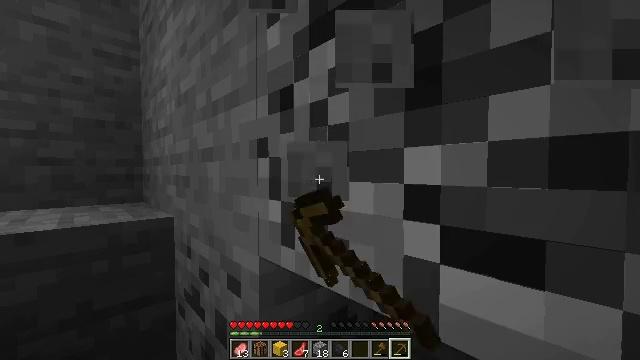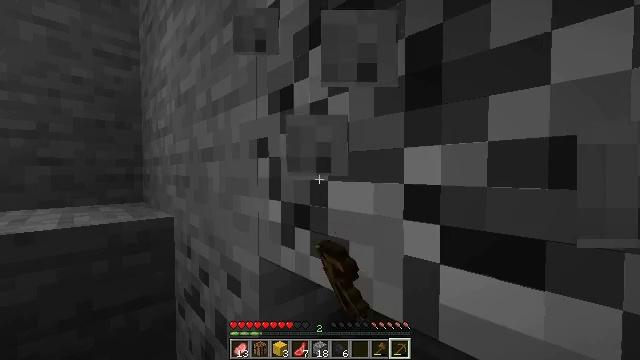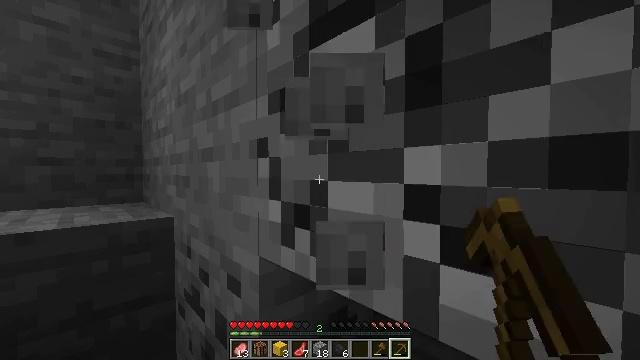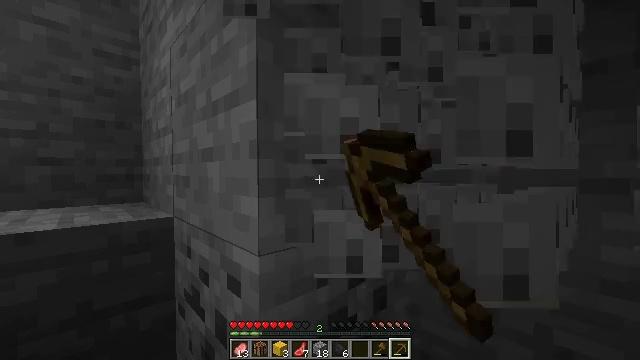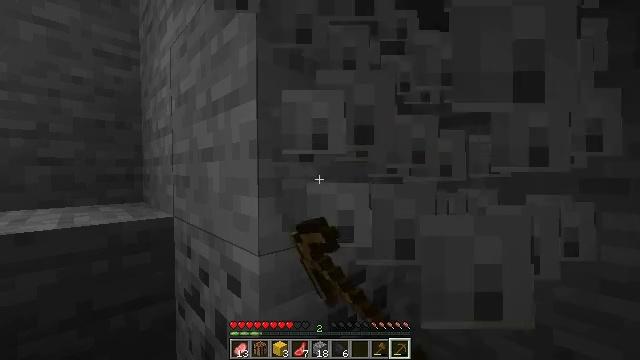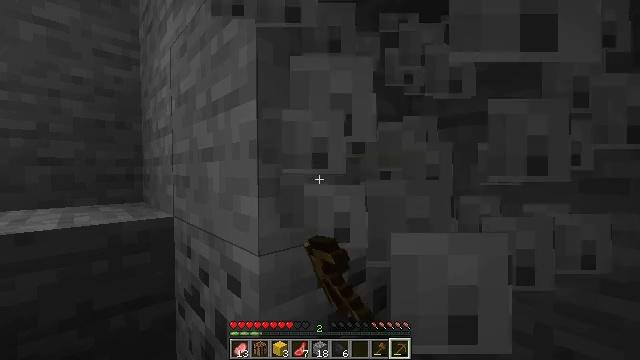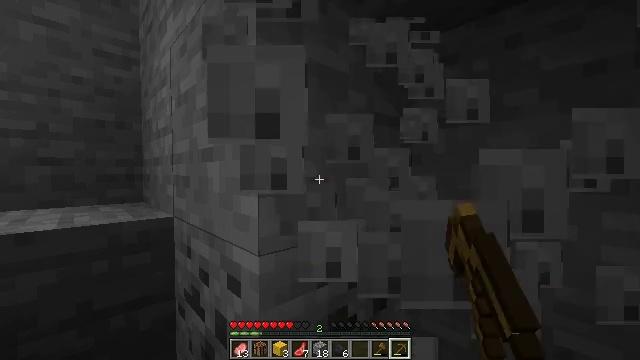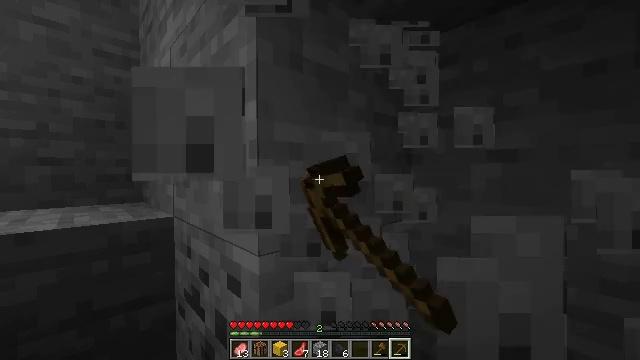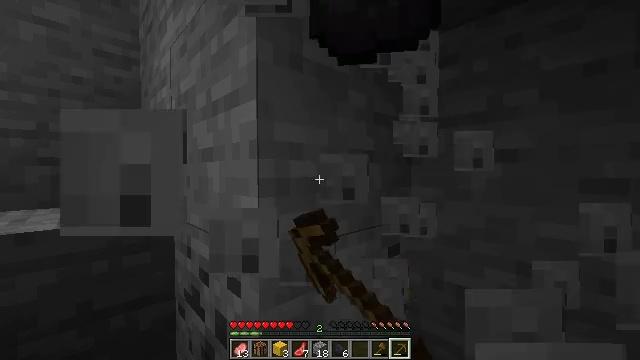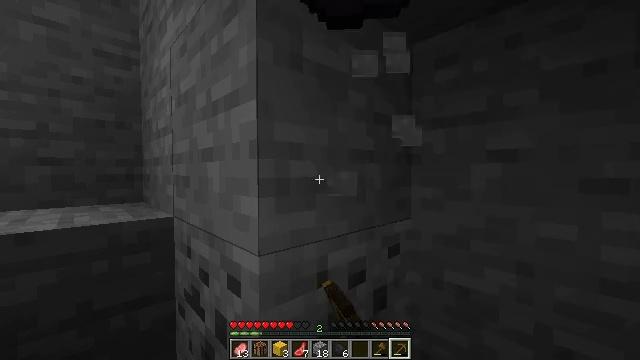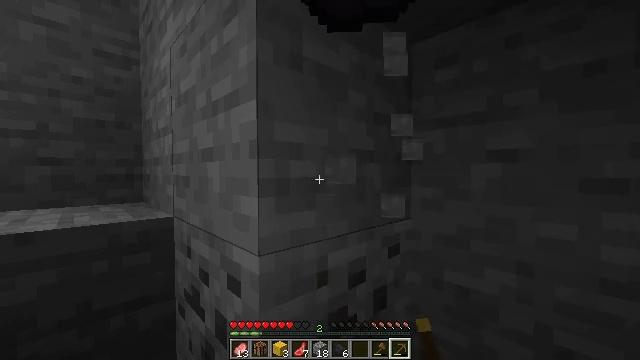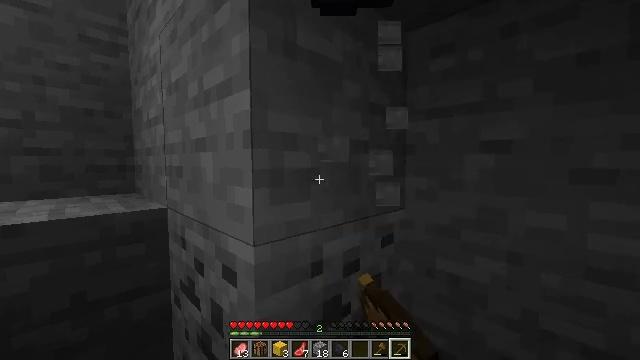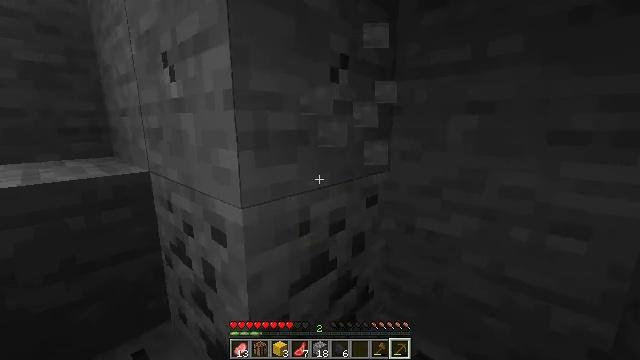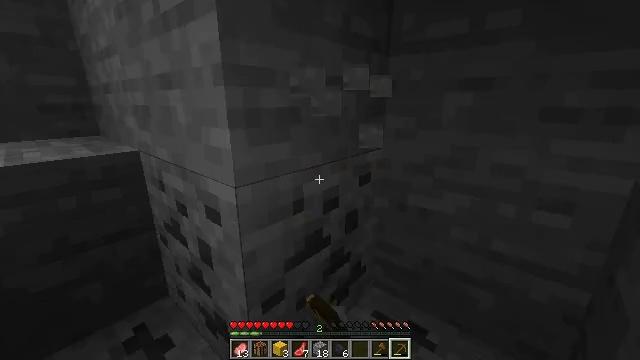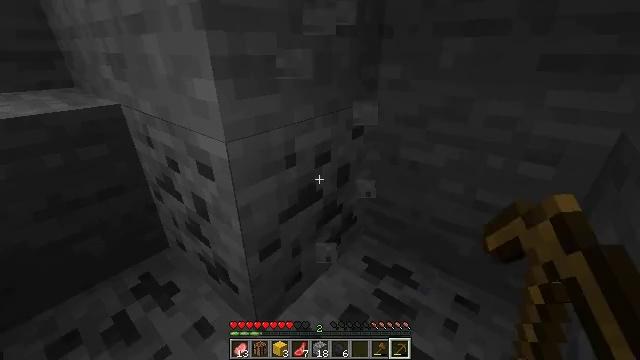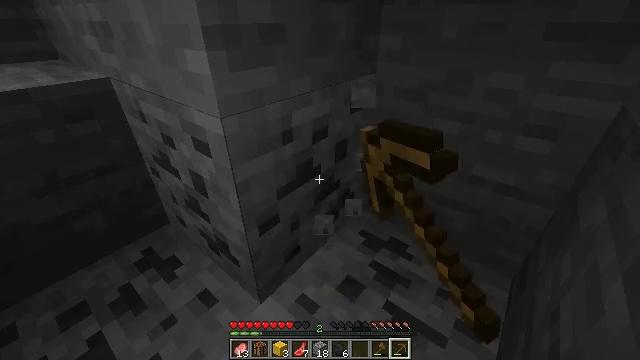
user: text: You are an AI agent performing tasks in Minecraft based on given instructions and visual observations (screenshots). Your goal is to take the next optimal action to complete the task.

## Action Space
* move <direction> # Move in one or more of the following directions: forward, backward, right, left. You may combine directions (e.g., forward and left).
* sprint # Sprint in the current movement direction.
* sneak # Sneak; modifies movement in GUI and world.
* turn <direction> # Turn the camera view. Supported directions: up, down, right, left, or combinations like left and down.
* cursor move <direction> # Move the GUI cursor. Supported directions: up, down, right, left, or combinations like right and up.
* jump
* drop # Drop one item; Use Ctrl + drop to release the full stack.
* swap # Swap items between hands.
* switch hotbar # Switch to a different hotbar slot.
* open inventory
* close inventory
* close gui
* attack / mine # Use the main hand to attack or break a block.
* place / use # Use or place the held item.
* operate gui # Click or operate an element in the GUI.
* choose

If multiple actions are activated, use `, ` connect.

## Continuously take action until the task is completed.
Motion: motion action
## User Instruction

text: Collect coal by mining the ore.
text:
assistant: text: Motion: sneak, attack / mine
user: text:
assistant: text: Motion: sneak, attack / mine
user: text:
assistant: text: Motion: sneak, attack / mine
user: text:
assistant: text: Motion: sneak, attack / mine
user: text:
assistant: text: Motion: sneak, attack / mine
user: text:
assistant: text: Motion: sneak, attack / mine
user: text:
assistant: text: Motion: sneak, attack / mine
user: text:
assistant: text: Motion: sneak, attack / mine
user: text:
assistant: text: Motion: sneak, attack / mine
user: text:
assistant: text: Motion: sneak, attack / mine
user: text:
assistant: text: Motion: sneak, turn right and down, attack / mine
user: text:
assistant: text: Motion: sneak, turn right and down, attack / mine
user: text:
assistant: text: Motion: sneak, turn right and down, attack / mine
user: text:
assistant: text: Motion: sneak, turn right and down, attack / mine
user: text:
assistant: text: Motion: sneak, turn down, attack / mine
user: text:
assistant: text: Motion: sneak, attack / mine
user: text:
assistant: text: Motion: sneak, attack / mine
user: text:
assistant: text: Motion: sneak, turn left, attack / mine
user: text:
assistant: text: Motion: sneak, attack / mine
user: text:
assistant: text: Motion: sneak, attack / mine
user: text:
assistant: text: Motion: sneak, attack / mine
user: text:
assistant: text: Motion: sneak, attack / mine
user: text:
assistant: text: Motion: sneak, attack / mine
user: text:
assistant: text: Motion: sneak, attack / mine
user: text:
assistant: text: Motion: sneak, attack / mine
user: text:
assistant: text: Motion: sneak, attack / mine
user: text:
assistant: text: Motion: sneak, attack / mine
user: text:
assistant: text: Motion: sneak, attack / mine
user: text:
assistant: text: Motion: sneak, attack / mine
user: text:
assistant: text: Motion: sneak, attack / mine